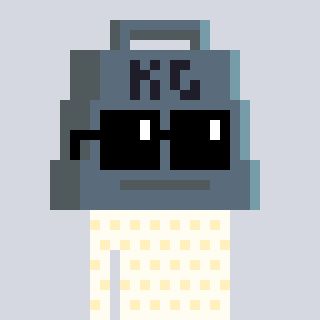
a pixel art character with square black sunglasses, a weight-shaped head and a grayscale-colored body on a cool background